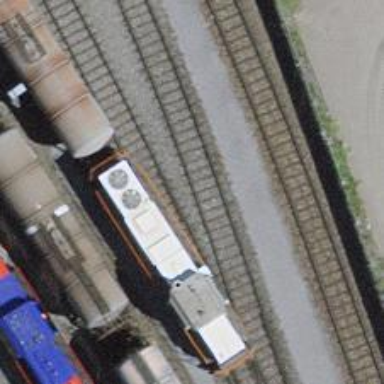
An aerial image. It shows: Rail spur service.